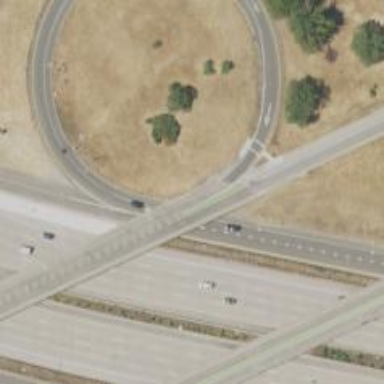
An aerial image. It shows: Motorway junction.